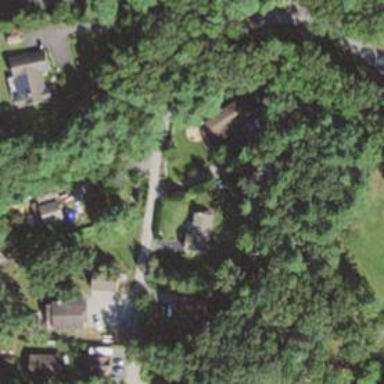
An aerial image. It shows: Residential driveway.